Question: Count the number of objects in the diagram.
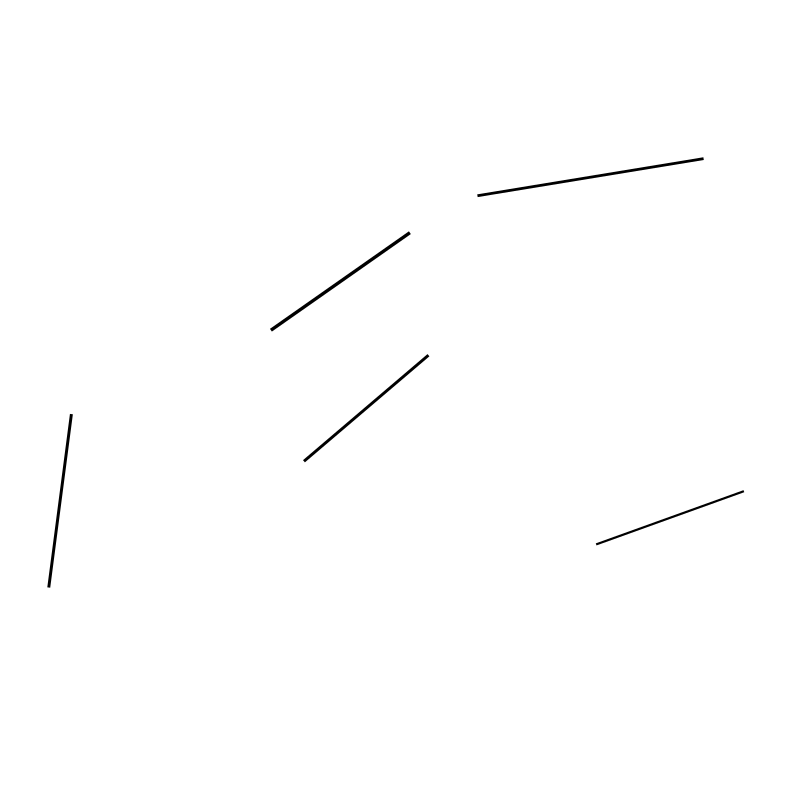
Answer: 5